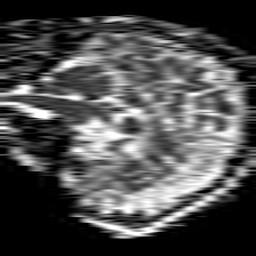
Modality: ADC
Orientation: sagittal
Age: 69
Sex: male
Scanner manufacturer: philips
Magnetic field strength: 1.5 T
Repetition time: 4.6 s
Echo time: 0.08631 s